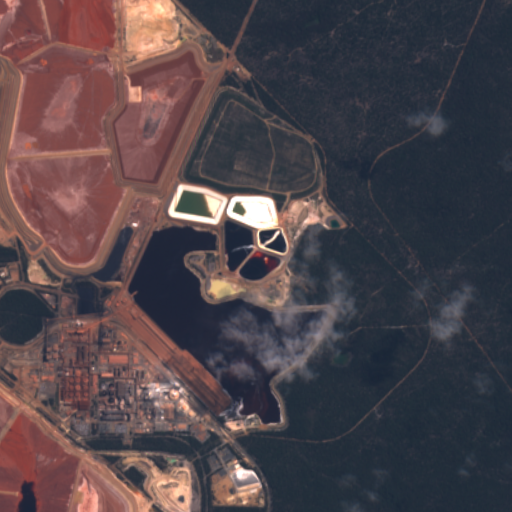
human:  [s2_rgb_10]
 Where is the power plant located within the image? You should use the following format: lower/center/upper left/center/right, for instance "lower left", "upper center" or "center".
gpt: The power plant is located in the lower left of the image.
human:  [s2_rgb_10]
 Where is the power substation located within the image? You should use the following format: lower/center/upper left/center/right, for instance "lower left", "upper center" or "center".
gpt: The power substation is located in the lower left of the image.
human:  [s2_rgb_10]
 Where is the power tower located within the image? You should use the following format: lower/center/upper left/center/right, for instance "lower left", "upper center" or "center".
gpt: The power tower is located in the lower left of the image.
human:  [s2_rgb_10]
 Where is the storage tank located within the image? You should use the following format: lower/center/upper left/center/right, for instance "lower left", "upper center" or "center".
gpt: The storage tank is located in the lower center of the image.
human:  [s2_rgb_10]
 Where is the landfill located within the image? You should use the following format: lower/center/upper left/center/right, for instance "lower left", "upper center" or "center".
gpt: There is no landfill in the image.